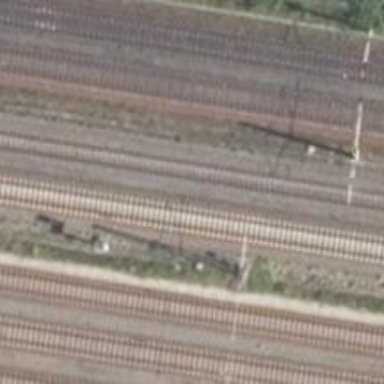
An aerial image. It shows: Milestone along the railway track with catenary mast.